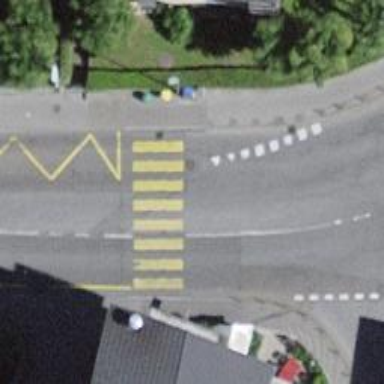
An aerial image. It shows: Marked zebra crossing on the road.